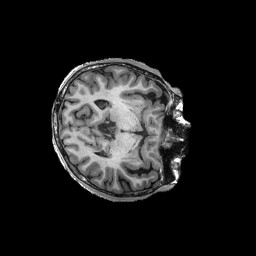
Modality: T1w
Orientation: axial
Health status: ill
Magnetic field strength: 3 T